Field crop: tomato
Growth stage: 1
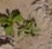
Species: portulaca